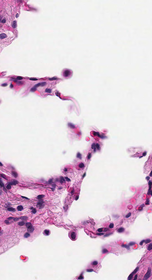
Tumor epithelial tissue: no
Tumor-associated stroma tissue: no
Normal tissue: yes